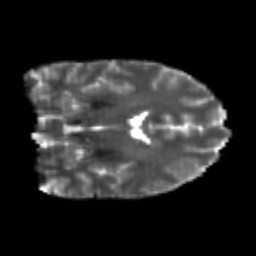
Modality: T2w
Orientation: coronal
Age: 26
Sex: male
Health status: healthy
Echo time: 0.074 s